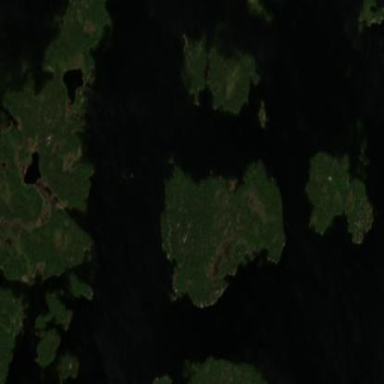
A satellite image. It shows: Islet.